Question: I need to find a bounding box given 4 lat/long points and a bearing (as seen in the example picture). I always know which two points are lined up by the bearing (1 and 2 in the example), so I will always know the length of the bounding box. The width however is arbitrary, with the points being anywhere along the lines (3 and 4 in the example).

My first thought is that I'll have to calculate the angles between the points (1 & 3, 1 & 4, 2 & 3, 2 & 4) and then use a series of "law of cosine" equations to calculate the corner points. Is there a simpler way? Would that even work?
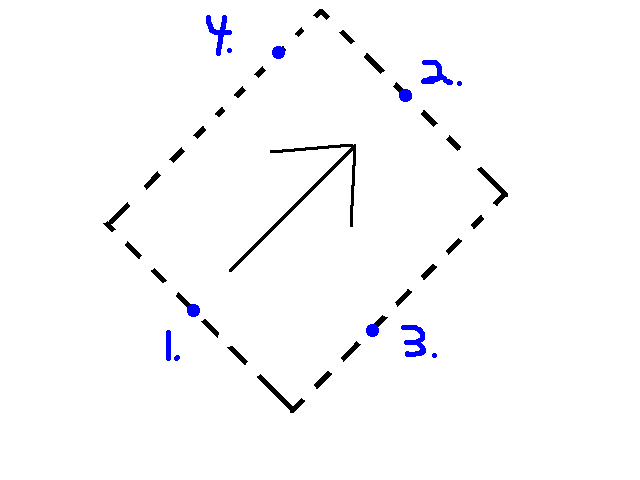
Answer: So looking around and even asking on probably a more appropriate site (here), I found a solution based on something by Chris Veness (<URL> and find the intersections using the known bearing and adjusting accordingly. For example to find the bottom right of the image I'd calculate the intersection of points 1 & 3 using the bearing + 90 for the direction of point 1 and the bearing - 180 for the direction of point 3.
I can take no credit for the algorithm or even really explain it in terms of how it works geometrically, but its worked in my testing. Below is my java translation from the javascript version provided by Chris
'''
public static CoordD getIntersection(CoordD point1, double bearing1, CoordD point2, double bearning2) {
double lat1 = rad(point1.latitude); double lon1 = rad(point1.longitude);
double lat2 = rad(point2.latitude); double lon2 = rad(point2.longitude);
double bearing13 = rad(bearing1); double bearing 23 = rad(bearing2);
double dLat = lat2 - lat1; double dLon = lon2 - lon1;
double dist12 = 2 * Math.asin( Math.sqrt( Math.sin(dLat / 2) * Math.sin(dLat / 2) +
Math.cos(lat1) * Math.cos(lat2) * Math.sin(dLon / 2) * Math.sin(dLon / 2) ) );
if (dist12 == 0) return null;
double bearingA = Math.acos( ( Math.sin(lat2) - Math.sin(lat1) * Math.cos(dist12) ) /
( Math.sin(dist12) * Math.cos(lat1) ) );
double bearingB = Math.acos( ( Math.sin(lat1) - Math.sin(lat2) * Math.cos(dist12) ) /
( Math.sin(dist12) * Math.cos(lat2) ) );
if (Double.isNaN(bearingA)) bearingA = 0;
if (Double.isNaN(bearingB)) bearingB = 0;
double bearing12, bearing21;
if (Math.sin(dLon) > 0) {
bearing12 = bearingA;
bearing21 = 2 * Math.PI - bearingB;
} else {
bearing12 = 2 * Math.PI - bearingA;
bearing21 = bearingB;
}
double alpha1 = (bearing13 - bearing12 + Math.PI) % (2 * Math.PI) - Math.PI; // Angle 2-1-3
double alpha2 = (bearing21 - bearing23 + Math.PI) % (2 * Math.PI) - Math.PI; // Angle 1-2-3
if (Math.sin(alpha1) == 0 && Math.sin(alpha2) == 0) return null; // Infinite intersections
if (Math.sin(alpha1) * Math.sin(alpha2) < 0) return null; // Ambiguous intersection
// needed?
// alpha1 = Math.abs(alpha1);
// alpha2 = Math.abs(alpha2);
double alpha3 = Math.acos( -Math.cos(alpha1) * Math.cos(alpha2) +
Math.sin(alpha1) * Math.sin(alpha2) * Math.cos(dist12) );
double dist13 = Math.atan2( Math.sin(dist12) * Math.sin(alpha1) * Math.sin(alpha2),
Math.cos(alpha2) + Math.cos(alpha1) * Math.cos(alpha3) );
double lat3 = Math.asin( Math.sin(lat1) * Math.cos(dist13) +
Math.cos(lat1) * Math.sin(dist13) * Math.cos(bearing13) );
double dLon13 = Math.atan2( Math.sin(bearing13) * Math.sin(dist13) * Math.cos(lat1),
Math.cos(dist13) - Math.sin(lat1) * Math.sin(lat3) );
double lon3 = lon1 + dLon3;
lon3 = (lon3 + 3 * Math.PI) % ( 2* Math.PI) - Math.PI // normalize to +/-180
return new CoordD(deg(lat3), deg(lon3));
}
'''
'rad()' and 'deg()' are just helper functions that translate between radians and degrees. 'CoordD' is a helper class that just contains two double to store a lat/long point.